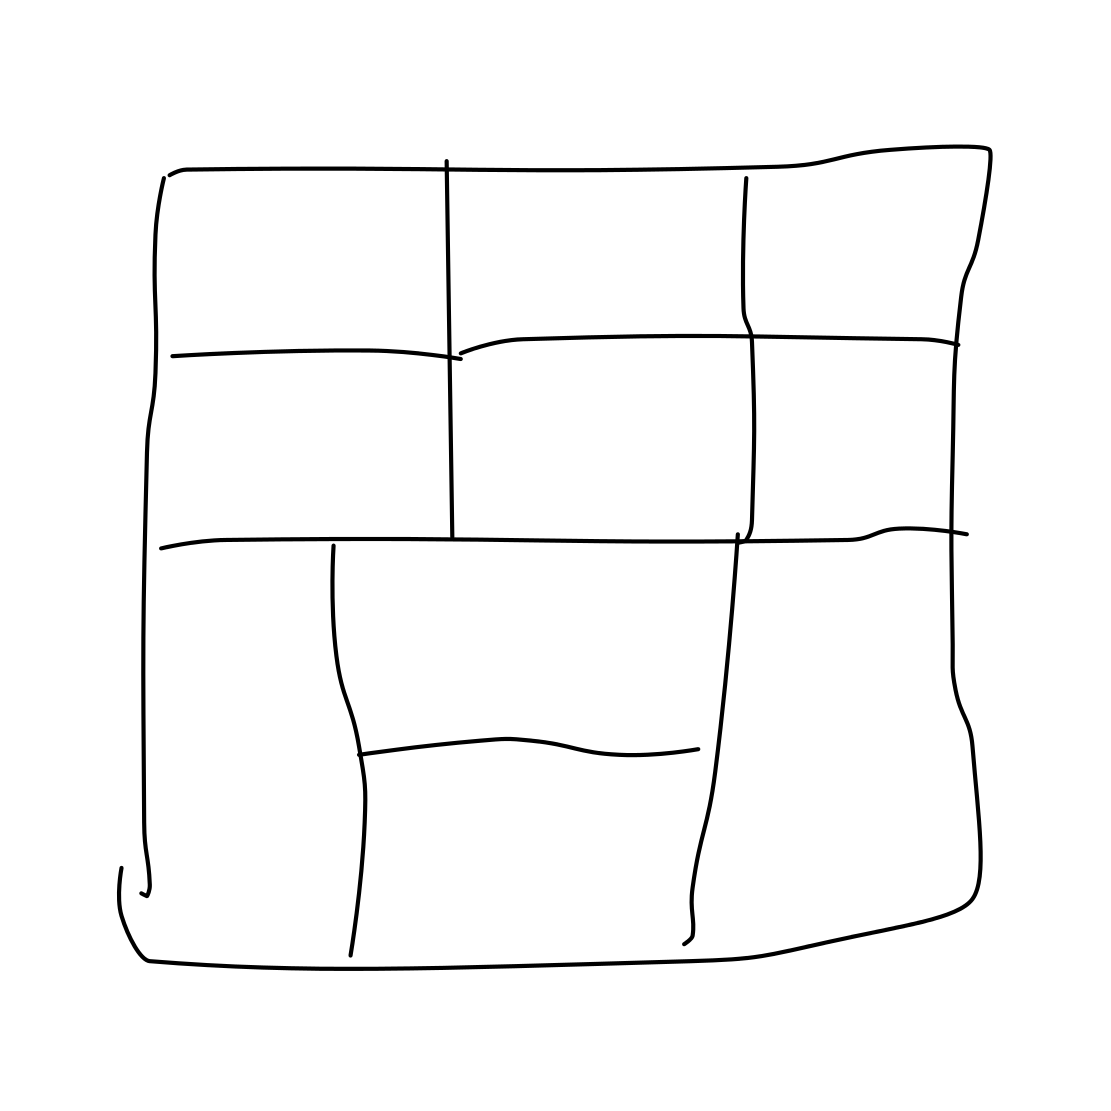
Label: bookshelf